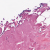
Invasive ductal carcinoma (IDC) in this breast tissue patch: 0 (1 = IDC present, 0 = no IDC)